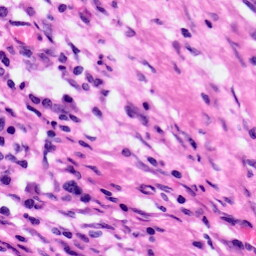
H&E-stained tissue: Pancreatic